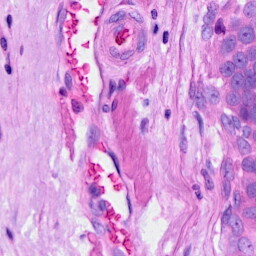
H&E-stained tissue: Ovarian